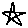
Label: star